Question: I am using a collection view with custom cells in my xib. All the cells are exactly 45 x 45. The image that fills the view is also exactly 45 x 45 in the cell. All the spacing and insets are set to 0 in my xib and also with the code below. My question is, why is there still a small space between the cells? Thanks!
'''
- (UIEdgeInsets)collectionView:(UICollectionView*)collectionView layout:(UICollectionViewLayout *)collectionViewLayout insetForSectionAtIndex:(NSInteger)section {
return UIEdgeInsetsMake(0, 0, 0, 0); // top, left, bottom, right
}
- (CGFloat)collectionView:(UICollectionView *)collectionView layout:(UICollectionViewLayout*)collectionViewLayout minimumInteritemSpacingForSectionAtIndex:(NSInteger)section {
return 0.0;
}
- (CGFloat)collectionView:(UICollectionView *)collectionView layout:(UICollectionViewLayout*)collectionViewLayout minimumLineSpacingForSectionAtIndex:(NSInteger)section {
return 0.0;
}
'''

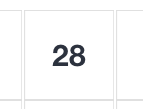
Answer: You can only set the minimum spacing, but not the actual spacing between cells. So, unless the collection view is an even multiple of 45, then there will be spaces added by the system.